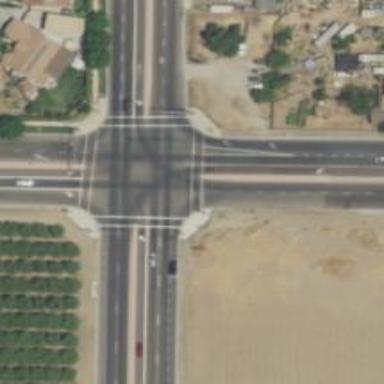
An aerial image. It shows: Crossing with line markings on the road.